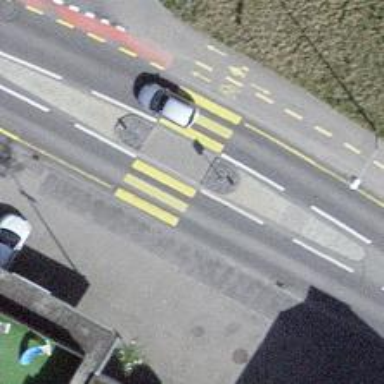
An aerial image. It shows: Uncontrolled zebra crossing with marked island on the road.